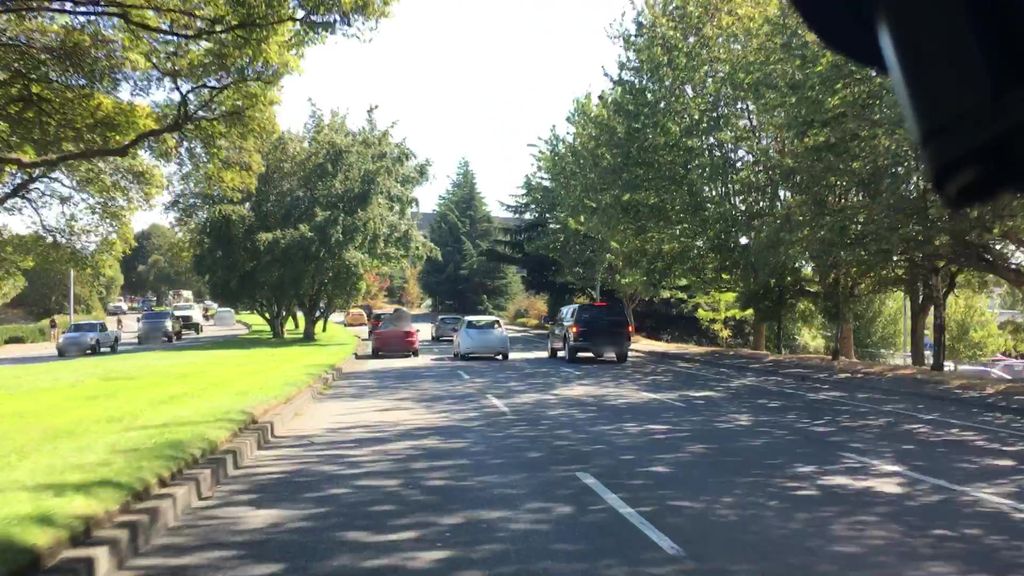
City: victoria